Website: lowes
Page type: order-tracking
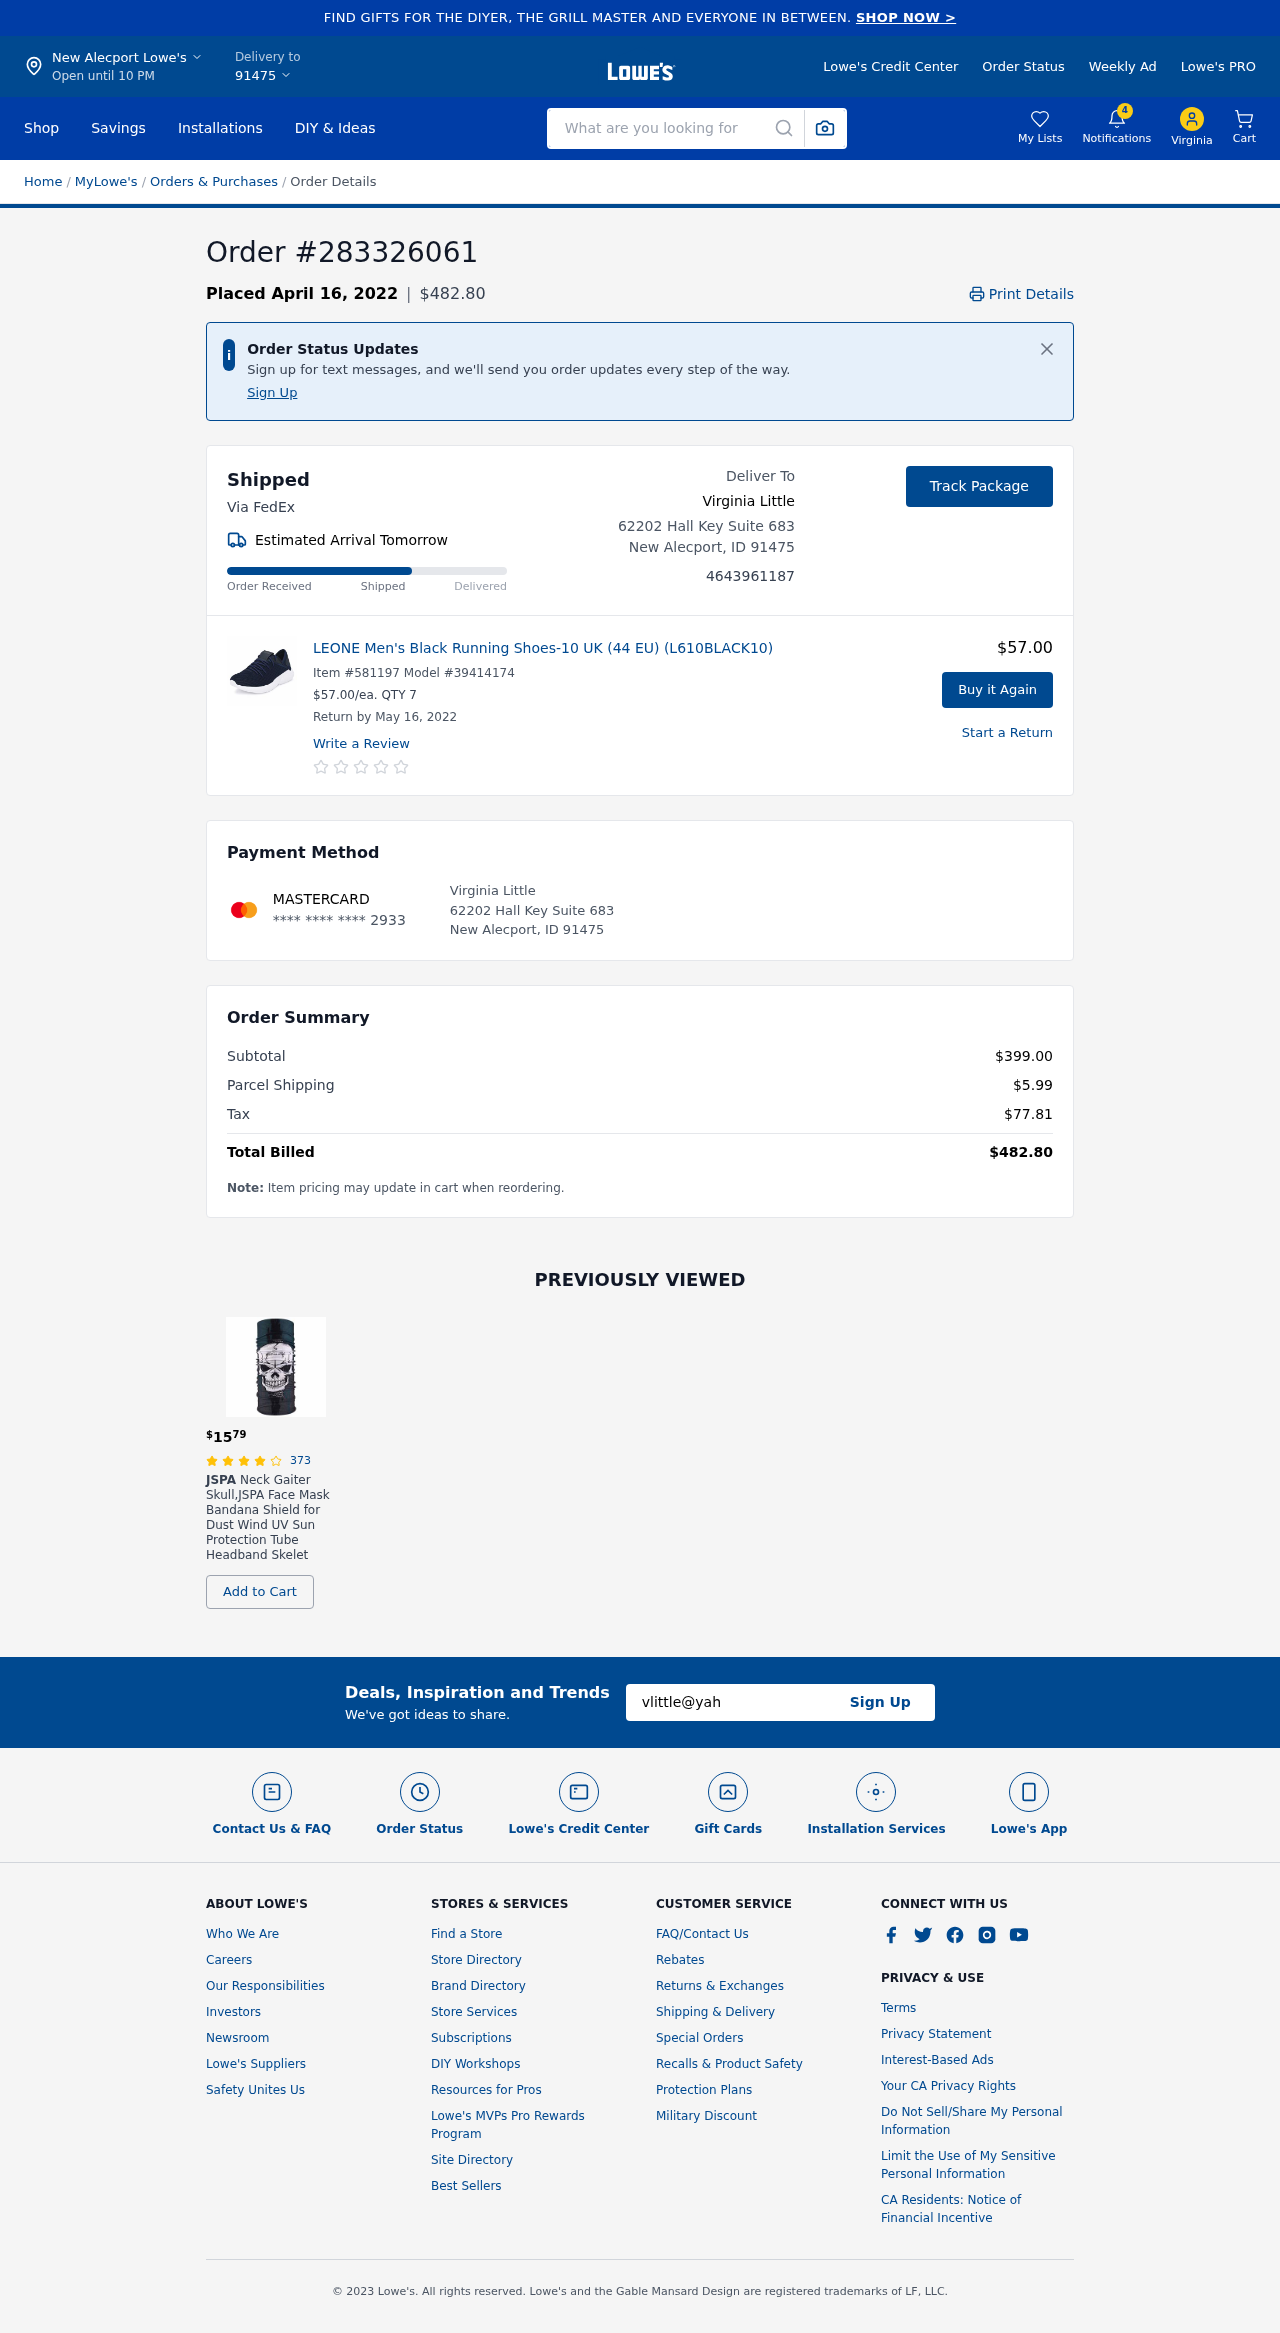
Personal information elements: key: PII_CARD_LAST4
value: **** **** **** 2933
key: PII_CARD_TYPE
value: MASTERCARD
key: PII_CITY
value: New Alecport Lowe's
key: PII_CITY_STATE_ZIP
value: New Alecport, ID 91475
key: PII_EMAIL
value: vlittle@yahoo.com
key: PII_FIRSTNAME
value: Virginia
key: PII_FULLNAME
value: Virginia Little
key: PII_PHONE
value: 4643961187
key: PII_POSTCODE
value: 91475
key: PII_STREET
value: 62202 Hall Key Suite 683
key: PII_FULLNAME2
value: Virginia Little
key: PII_STREET2
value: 62202 Hall Key Suite 683
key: PII_CITY_STATE_ZIP2
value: New Alecport, ID 91475
Product elements: key: PRODUCT1_NAME
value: LEONE Men's Black Running Shoes-10 UK (44 EU) (L610BLACK10)
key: PRODUCT1_PRICE
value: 57
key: PRODUCT1_QUANTITY
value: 7
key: PRODUCT2_BRAND
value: JSPA
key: PRODUCT2_NAME
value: Neck Gaiter Skull,JSPA Face Mask Bandana Shield for Dust Wind UV Sun Protection Tube Headband Skelet
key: PRODUCT2_NUM_RATINGS
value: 373
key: PRODUCT2_PRICE
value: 15.79
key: PRODUCT2_RATING
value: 4.4
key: PRODUCT1_ITEM
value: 581197
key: PRODUCT1_MODEL
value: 39414174
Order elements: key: ORDER_ID
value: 283326061
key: ORDER_DATE
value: Placed April 16, 2022
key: ORDER_TOTAL
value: $482.80
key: ORDER_DELIVERY_DATE
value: Estimated Arrival Tomorrow
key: ORDER_RETURN_BY_DATE
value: Return by May 16, 2022
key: ORDER_SUBTOTAL
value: $399.00
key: ORDER_SHIPPING_COST
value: $5.99
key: ORDER_TAX
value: $77.81
Search elements: key: HEADER_SEARCH
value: What are you looking for
Other elements: key: NOTIFICATION_COUNT
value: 4